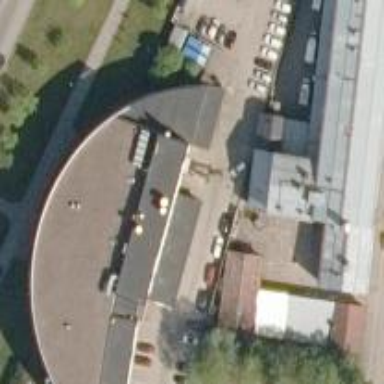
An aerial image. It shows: Car shop building.